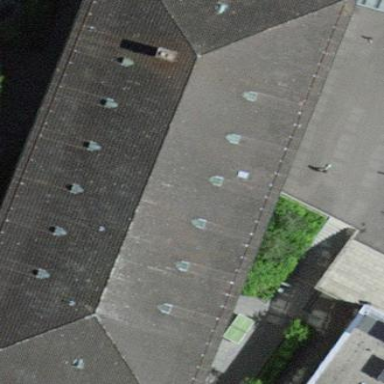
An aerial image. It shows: School building or complex.